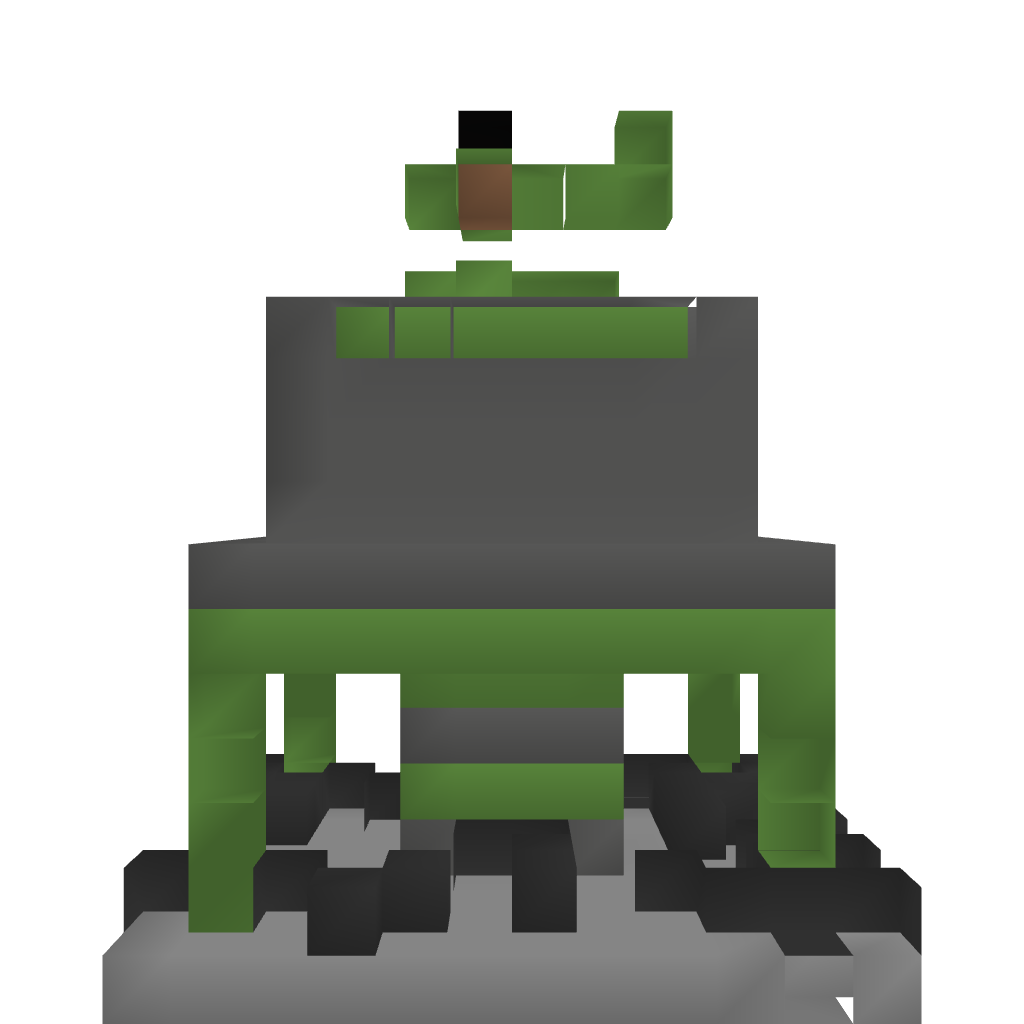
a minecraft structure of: Tnt tower